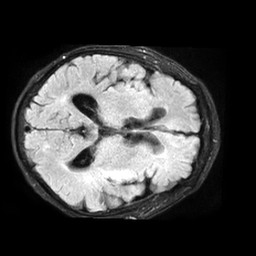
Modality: FLAIR
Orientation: axial
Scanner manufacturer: philips
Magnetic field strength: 1.5 T
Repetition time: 6 s
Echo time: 0.1048 s